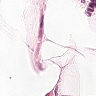
Metastatic tissue present: no